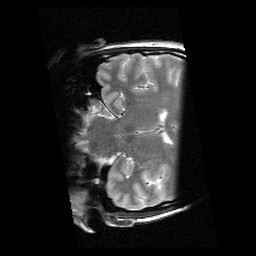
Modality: T2w
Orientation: coronal
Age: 19
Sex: female
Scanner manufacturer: siemens
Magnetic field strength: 3 T
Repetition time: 6.26 s
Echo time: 0.064 s